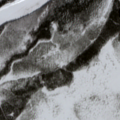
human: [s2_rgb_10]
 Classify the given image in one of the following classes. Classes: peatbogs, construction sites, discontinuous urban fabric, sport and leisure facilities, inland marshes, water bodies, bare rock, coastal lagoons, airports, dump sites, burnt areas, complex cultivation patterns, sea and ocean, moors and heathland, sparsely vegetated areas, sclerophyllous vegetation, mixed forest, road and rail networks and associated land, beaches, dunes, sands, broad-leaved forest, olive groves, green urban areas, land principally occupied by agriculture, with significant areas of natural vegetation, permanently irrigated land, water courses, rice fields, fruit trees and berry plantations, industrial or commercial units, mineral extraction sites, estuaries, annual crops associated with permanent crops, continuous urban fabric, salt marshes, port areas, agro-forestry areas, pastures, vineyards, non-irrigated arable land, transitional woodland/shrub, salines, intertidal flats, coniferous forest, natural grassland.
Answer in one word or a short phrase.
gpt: coniferous forest, mixed forest, peatbogs, water courses